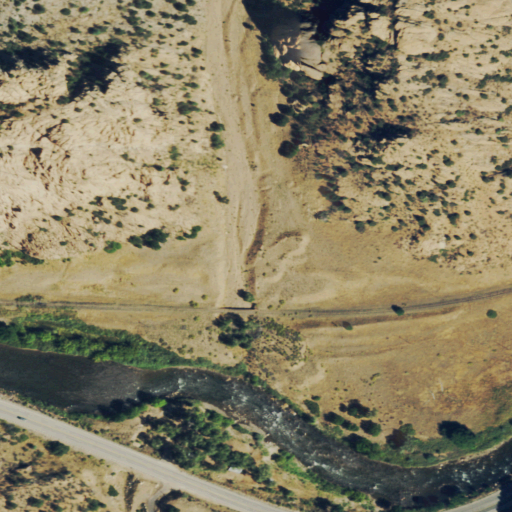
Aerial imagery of valley in Colorado named Henthorn Gulch containing shrub, grassland, open water, low intensity development, medium intensity development, woody wetlands, evergreen forest, and high intensity development